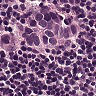
Metastatic tissue present: yes